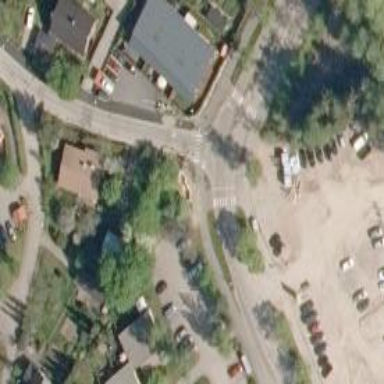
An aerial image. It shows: Crossing on the cycleway.